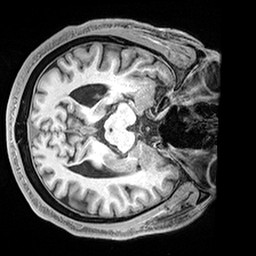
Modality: T1w
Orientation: axial
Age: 58
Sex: male
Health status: healthy
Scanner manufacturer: siemens
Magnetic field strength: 3 T
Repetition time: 2.4 s
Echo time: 0.00217 s